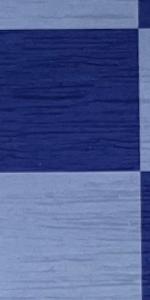
Label: Empty